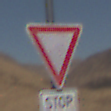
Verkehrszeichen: VorfahrtGewaehren
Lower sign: Entfernungsangaben3
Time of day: Midday
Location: Outdoor (Nature)
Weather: Clear
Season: NotSpecified
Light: Natural